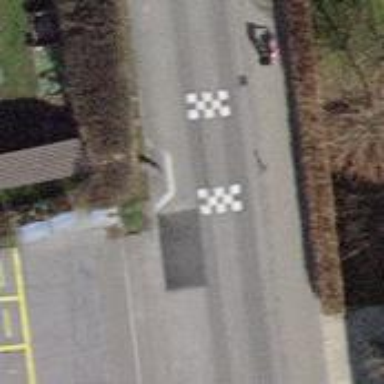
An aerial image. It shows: Traffic cushion.